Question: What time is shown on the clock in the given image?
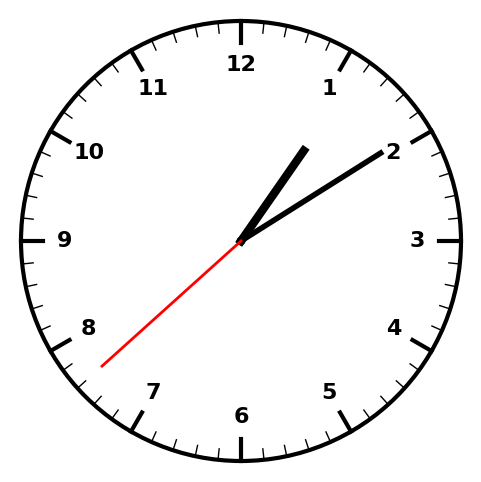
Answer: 01:09:38